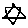
Label: star